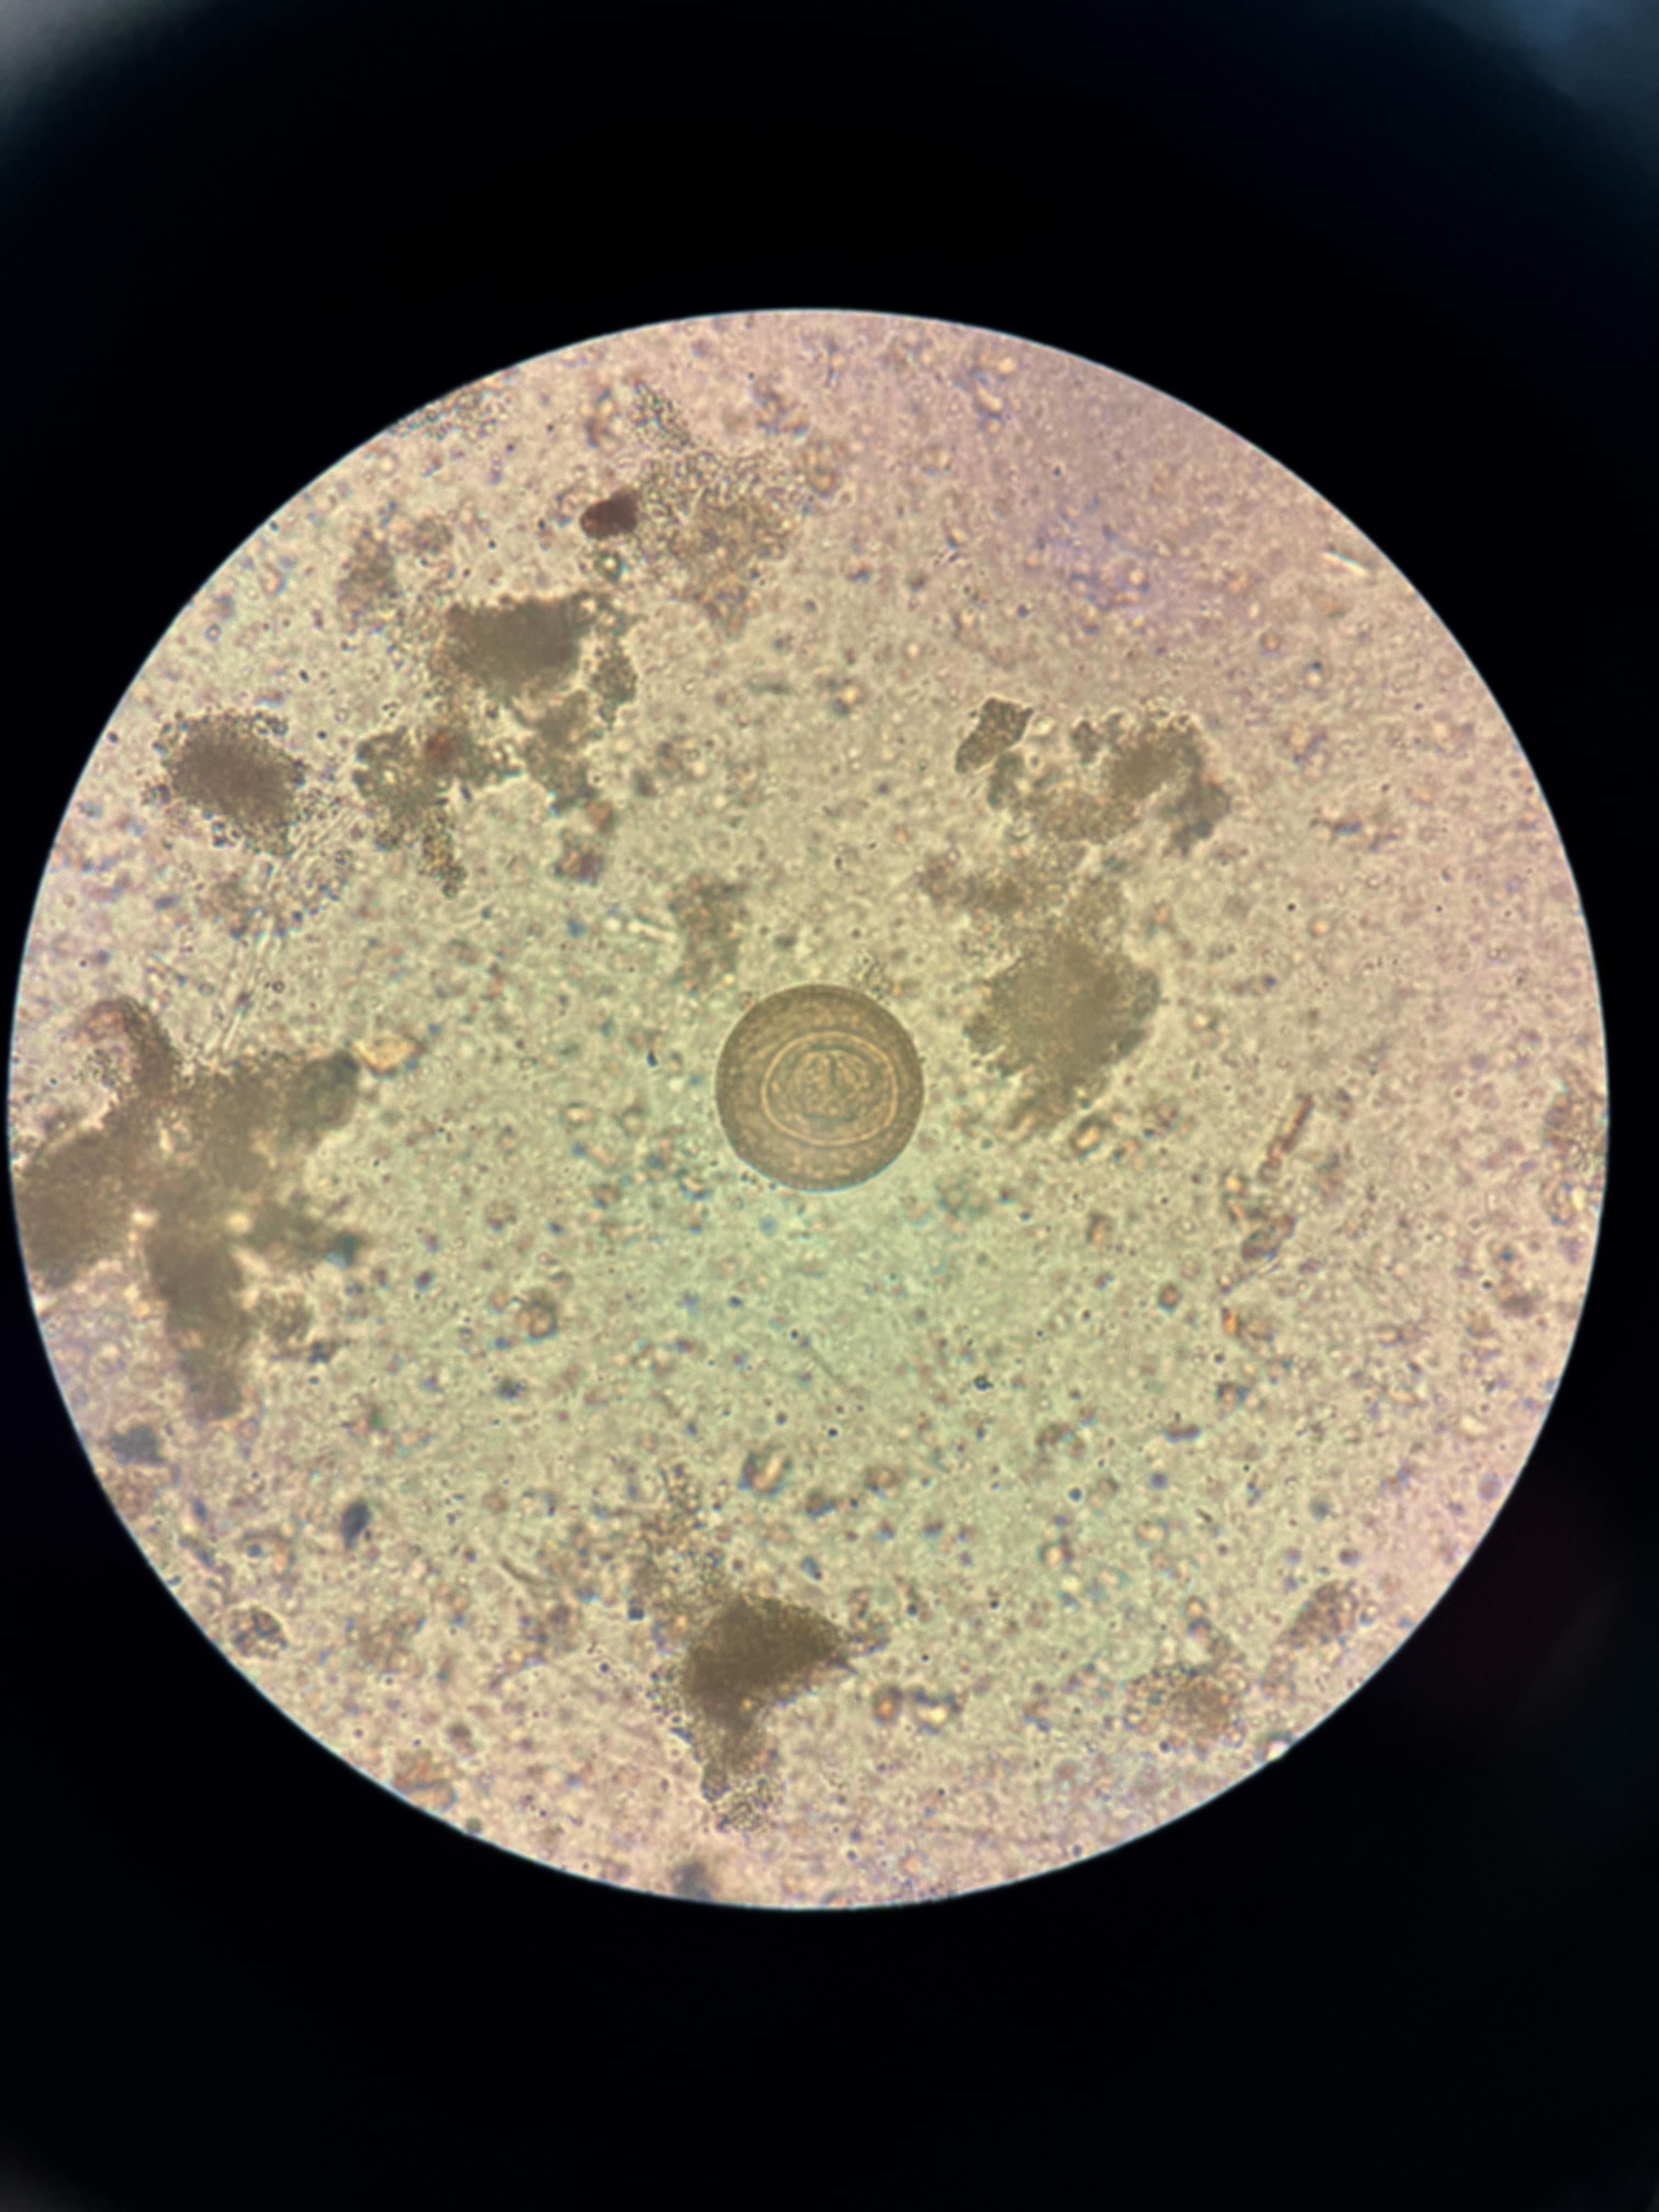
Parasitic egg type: Hymenolepis diminuta